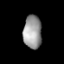
Tissue: lung
Cell type: Smooth muscle cells
Senescence score: 0.5715
Nuclear area (px): 594
Mean DAPI intensity: 154.754